Question: I put three HTML-elements in a row <URL> and one div-tag with a search-form an a language selection.
The problem is now, that next to the images - on their right sides - there is also a hidden link. To make it visible I set and a blue background in active mode (see image).
How can I limit the to only the images?

HTML code looks like that:
'''
<div id="logo">
<a href="http://website1.example">
<img src="image1.gif">
</a>
<a href="http://website2.example">
<img src="image2.gif">
</a>
<div id="headermodules">
<form class="search" method="post" action="index.php">
<input type="text" value="Suchen...">
</form>
<div id="languageselection">
<ul class="languageselection">
<li id="active_language">
<a href="http://localhost:81/de/">Deutsch</a>
</li>
<li>
<a href="http://localhost:81/en/">English
</li>
</ul>
</div>
</div>
<span style="width: 100%;"></span>
</div>
'''
The CSS looks like that:
'''
#logo
{
position: relative;
height:129px;
text-align: justify;
z-index: 0;
border-top: 0px solid #000;
}
#logo img
{
display: inline-block;
vertical-align: middle;
}
#logo span
{
width: 100%;
height: 0;
display: inline-block;
}
#headermodules
{
display: inline-block;
vertical-align: middle;
}
'''
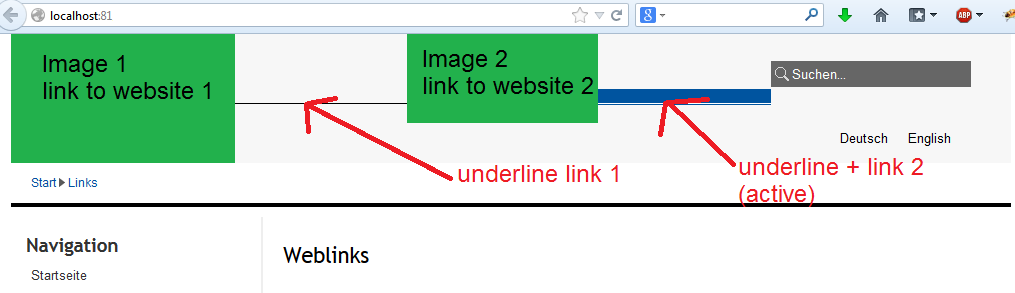
Answer: You should have the 'a' elements styled to 'inline-block' and not the 'img'. The 'img' should be 'display: block'. I think that should do it.
'''
#logo a { display: inline-block; }
#logo img { display: block; }
'''